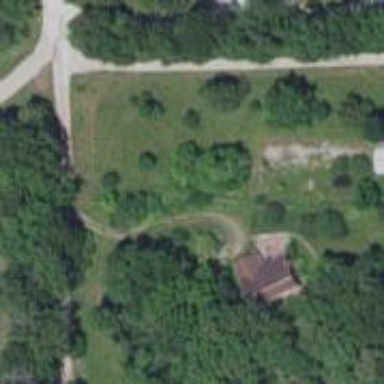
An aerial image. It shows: Driveway.